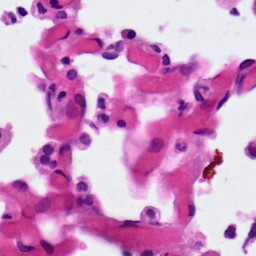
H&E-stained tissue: Lung